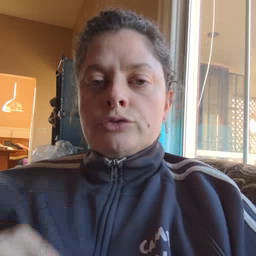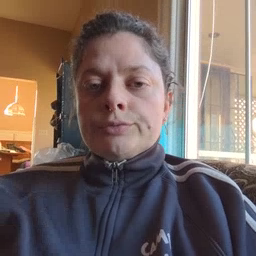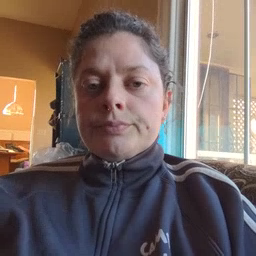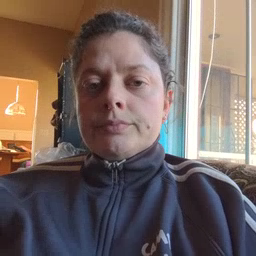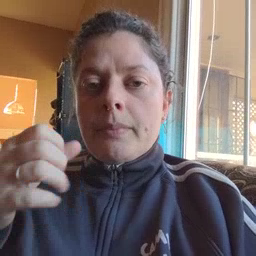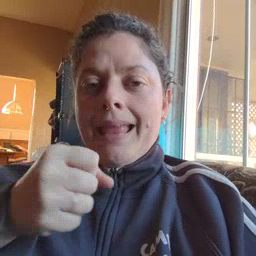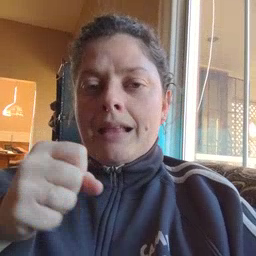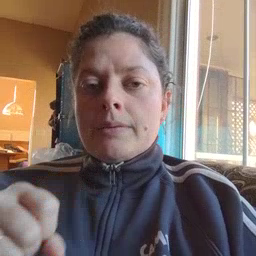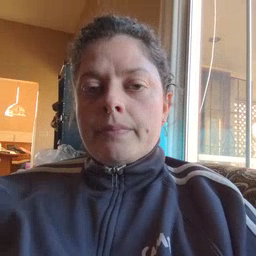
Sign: make